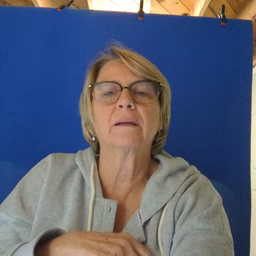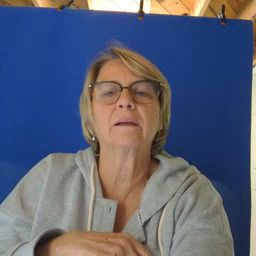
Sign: pen